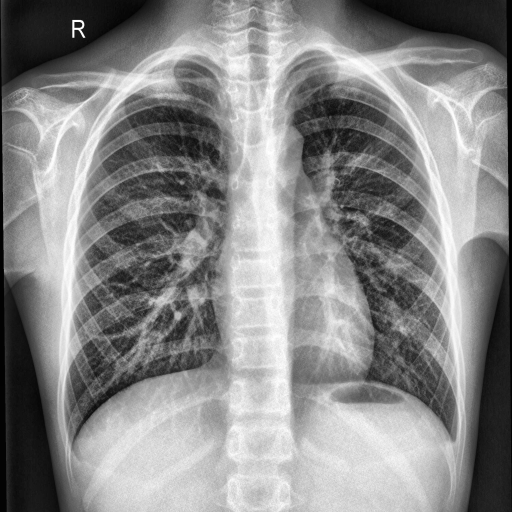
Finding: NORMAL